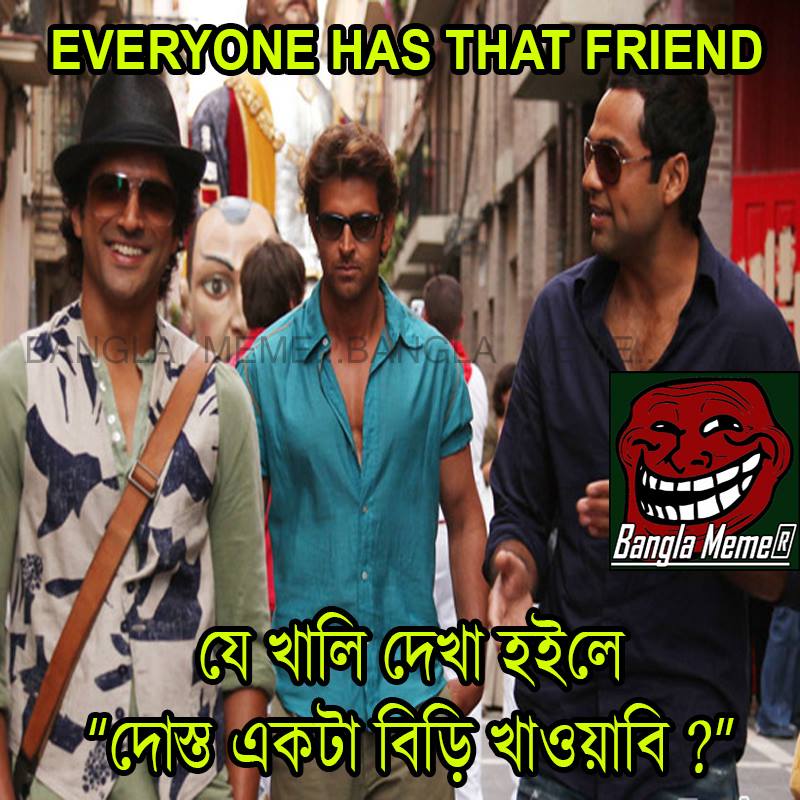
Caption: EVERYONE HAS THAT FRIEND যে খালি দেখা হইলে "দোস্ত একটা বিড়ি খাওয়াবি ?"
Label: non-hate